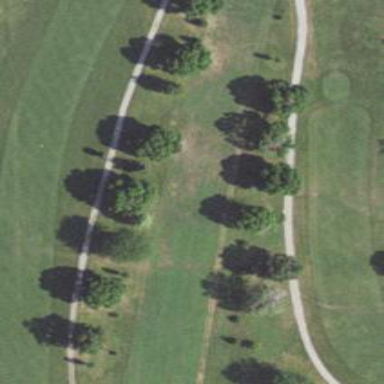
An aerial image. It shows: Grassy area designated as driving range for golf.